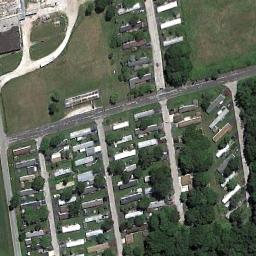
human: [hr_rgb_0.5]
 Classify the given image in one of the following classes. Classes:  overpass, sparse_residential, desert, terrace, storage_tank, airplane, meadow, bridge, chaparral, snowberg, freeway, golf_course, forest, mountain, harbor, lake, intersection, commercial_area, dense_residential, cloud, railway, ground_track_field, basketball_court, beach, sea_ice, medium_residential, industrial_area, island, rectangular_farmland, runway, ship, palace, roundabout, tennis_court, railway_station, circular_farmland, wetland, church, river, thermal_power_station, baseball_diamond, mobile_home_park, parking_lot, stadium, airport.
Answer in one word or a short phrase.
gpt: mobile_home_park